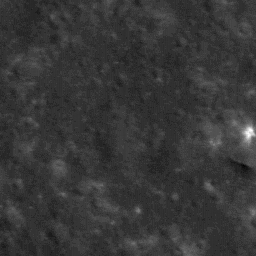
Host type: background_regolith
Lunar coordinates: latitude nan, longitude nan